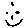
Label: smiley face